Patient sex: M
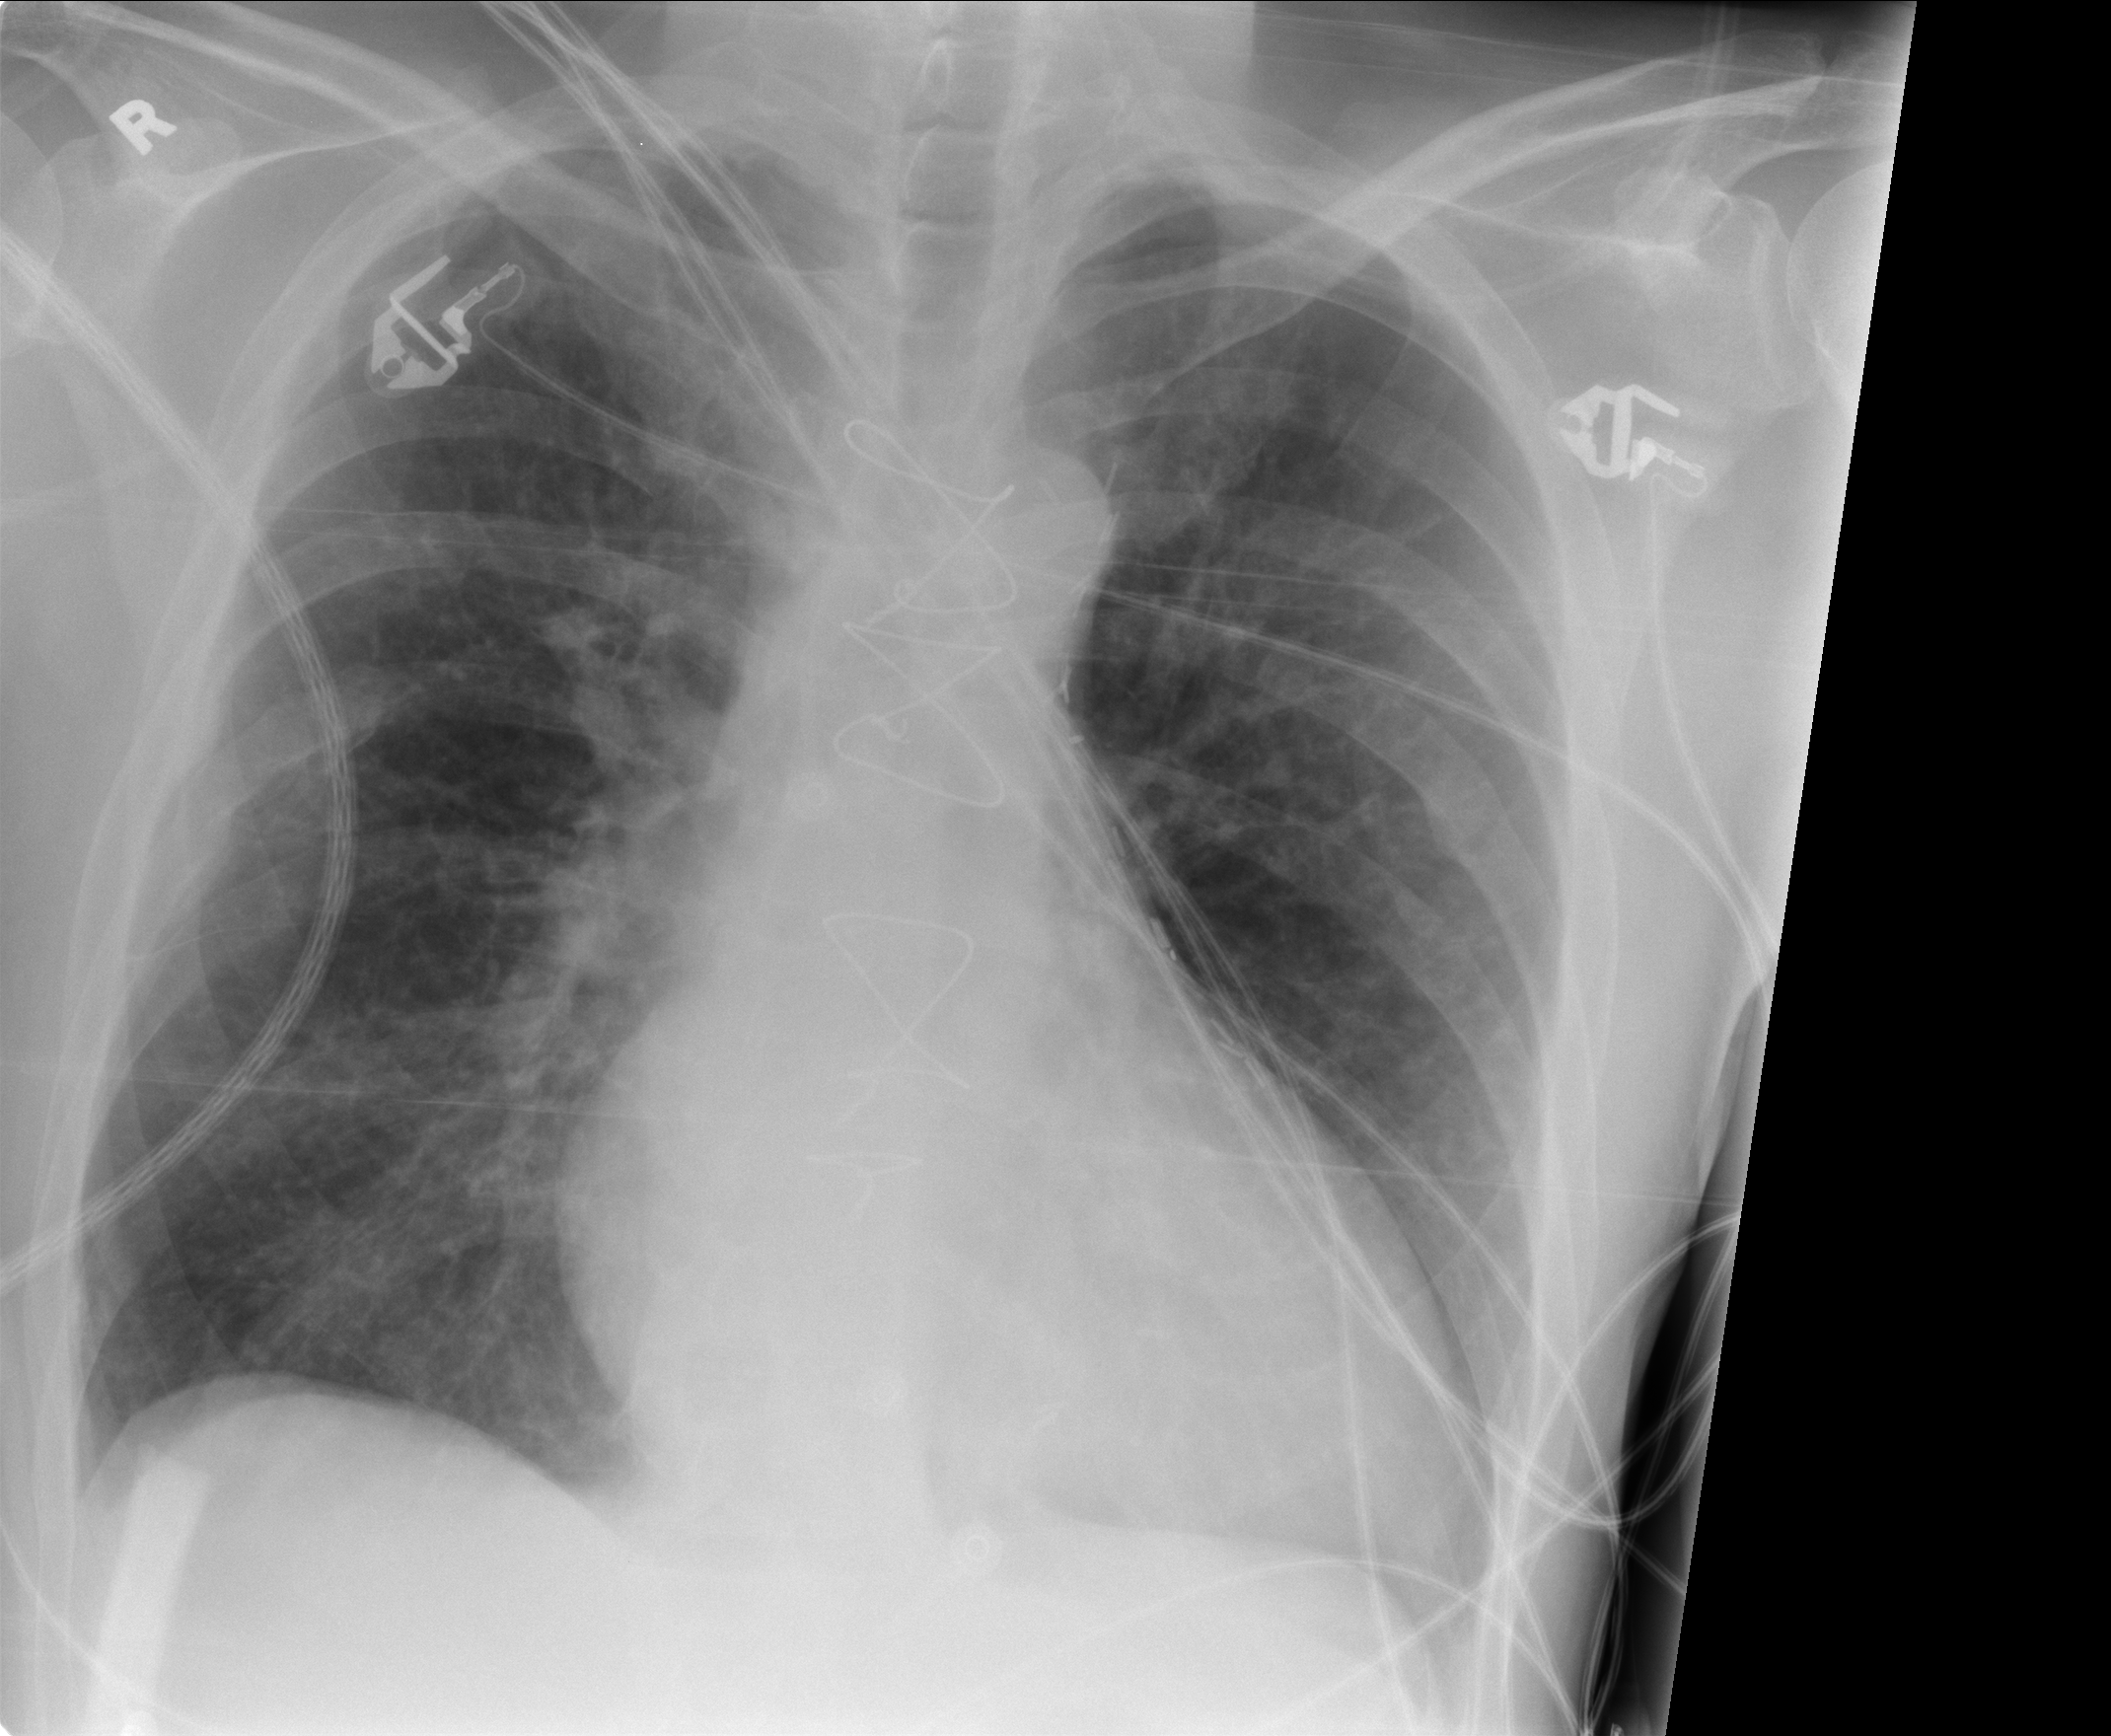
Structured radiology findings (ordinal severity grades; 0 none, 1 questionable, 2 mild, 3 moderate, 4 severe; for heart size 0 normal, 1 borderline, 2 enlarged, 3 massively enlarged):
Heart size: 2
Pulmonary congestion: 0
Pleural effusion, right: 0
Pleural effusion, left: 0
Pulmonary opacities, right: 2
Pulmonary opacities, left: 1
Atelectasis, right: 0
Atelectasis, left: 0